【题型】解答题　【知识点】解析几何　【难度】easy
在等腰直角三角形 $ABC$ 中，$AB=AC=4$，点 $P$ 是边 $AB$ 上异于 $A, B$ 的一点，光线从点 $P$ 出发，经 $BC, CA$ 反射后又回到原点 $P$，光线 $QR$ 经过 $\triangle ABC$ 的重心 $G$. 以点 $A$ 为坐标原点，以 $AB$ 为 $x$ 轴（$\overrightarrow{AB}$ 为正方向），建立平面直角坐标系.

(1) 求 $\triangle ABC$ 的重心 $G$ 的坐标，及点 $P$ 的坐标；
(2) 求 $\triangle PQR$ 的周长.
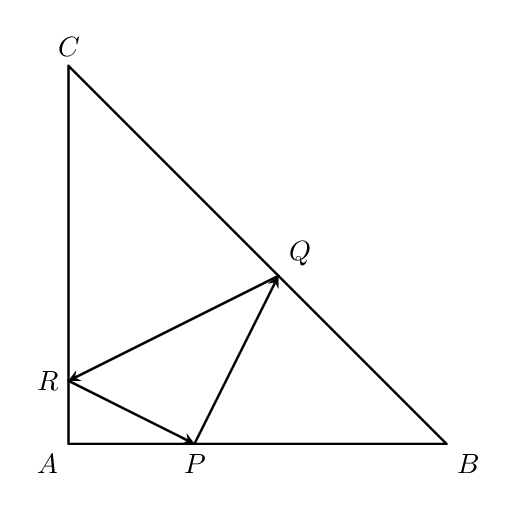
【解答】
【答案】 (1) $G\left(\frac{4}{3}, \frac{4}{3}\right), P\left(\frac{4}{3}, 0\right)$

(2) $\frac{8\sqrt{5}}{3}$

【详解】 （1）如图所示：

以 $A$ 为坐标原点，以 $AB, AC$ 为 $x, y$ 轴建立平面直角坐标系，
则 $A(0,0), B(4,0), C(0,4)$，
故 $\triangle ABC$ 的重心 $G$ 的坐标为 $\left( \frac{0+4+0}{3}, \frac{0+0+4}{3} \right)$，即 $\left(\frac{4}{3}, \frac{4}{3}\right)$；

设 $P(a,0)$，$P$ 关于直线 $BC, AC$ 的对称点分别设为 $P_1, P_2$，
则 $P_2(-a,0)$，设 $P_1(x_0, y_0)$，
直线 $BC$ 的方程为 $x+y-4=0$，则 $\begin{cases}
\frac{y_0 - 0}{x_0 - a} = 1 \\
\frac{x_0 + a}{2} + \frac{y_0 + 0}{2} = 4
\end{cases}$

解得 $\begin{cases} x_0 = 4 \\ y_0 = 4-a \end{cases}$，即 $P_1(4, 4-a)$，

由光的反射原理可知 $P_1, P_2, Q, R$ 共线，且光线经过 $\triangle ABC$ 的重心，
故 $\frac{4-a-0}{4-(-a)} = \frac{\frac{4}{3}-0}{\frac{4}{3}-(-a)}$，解得 $a = \frac{4}{3}$ 或 $a=0$ （舍去），
故点 $P$ 的坐标为 $\left(\frac{4}{3}, 0\right)$.

（2）由（1）可得 $a = \frac{4}{3}$，所以 $P_1(4, 4-a)$ 即为 $P_1\left(4, \frac{8}{3}\right)$，$P_2(-a,0)$ 即为 $P_2\left(-\frac{4}{3}, 0\right)$，

由题意可知 $|PQ| = |QP_1|, |PR| = |RP_2|$，

故 $\triangle PQR$ 的周长为 $|PQ| + |PR| + |RQ| = |QP_1| + |RP_2| + |RQ| = |P_1P_2| = \sqrt{\left(4+\frac{4}{3}\right)^2 + \left(\frac{8}{3}-0\right)^2} = \frac{8\sqrt{5}}{3}$.
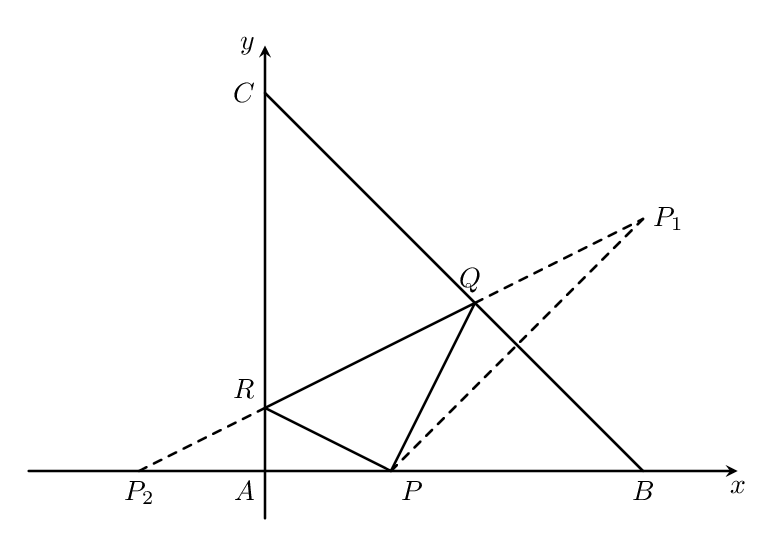